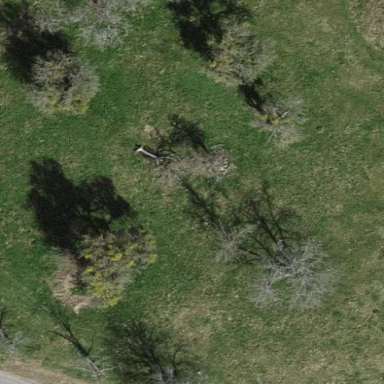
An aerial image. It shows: Beautiful meadow.